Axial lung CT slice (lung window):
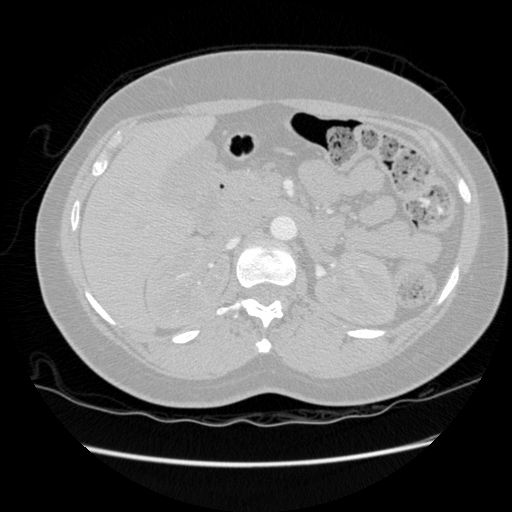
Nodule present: no